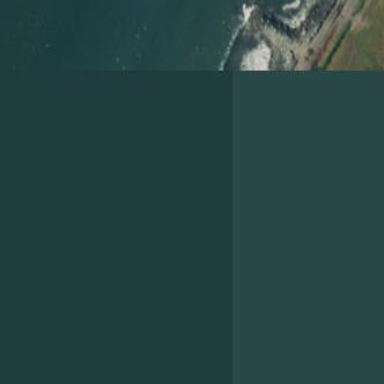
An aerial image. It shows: Breakwater structure.